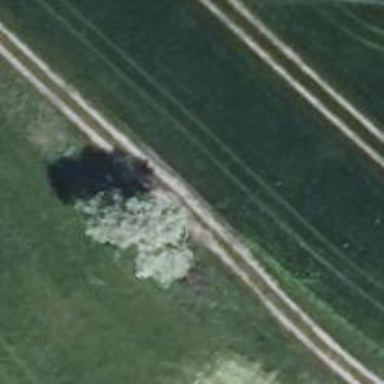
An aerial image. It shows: Deciduous broadleaved tree.